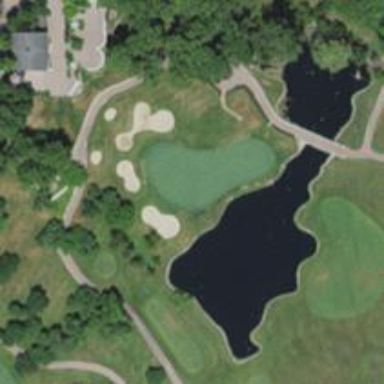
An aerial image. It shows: Golf hole.